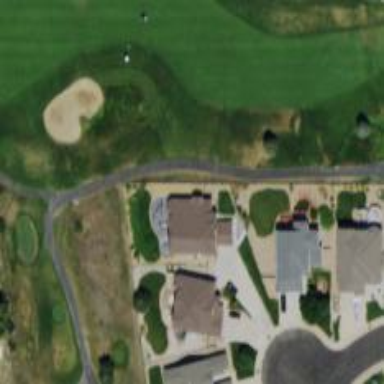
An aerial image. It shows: Service road designated as golf cart path.